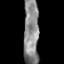
Tissue: skin
Cell type: Epithelial cells
Senescence score: 0.2651
Nuclear area (px): 959
Mean DAPI intensity: 140.177